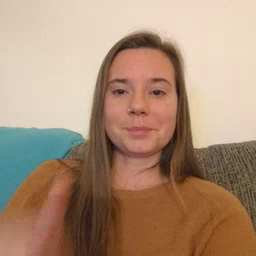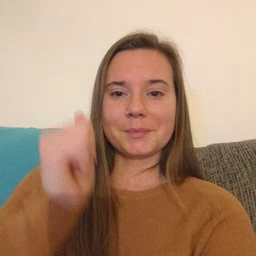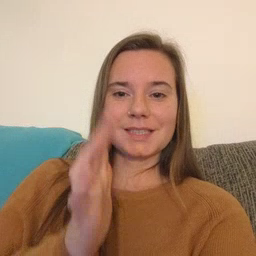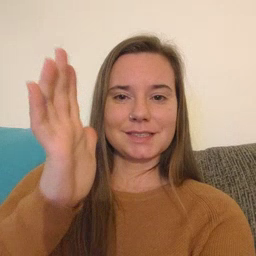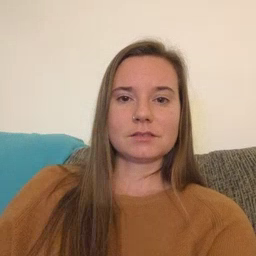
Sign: mitten